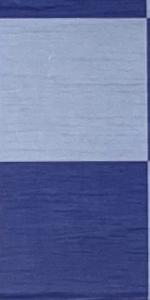
Label: Empty